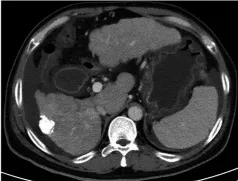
Arterial phase of contrast-enhanced CT.
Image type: radiology (ct)